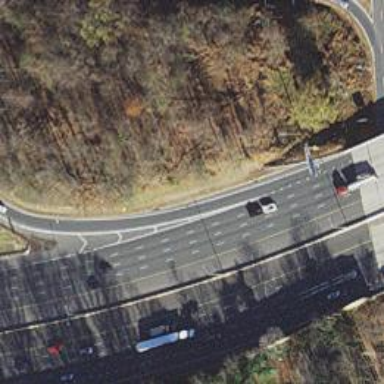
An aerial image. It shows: Asphalt motorway.